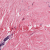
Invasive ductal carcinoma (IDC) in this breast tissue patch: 0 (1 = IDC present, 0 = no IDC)